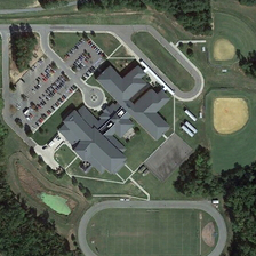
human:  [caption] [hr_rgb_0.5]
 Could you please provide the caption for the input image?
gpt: A building with parking lots, close to an amusement park and many green trees.

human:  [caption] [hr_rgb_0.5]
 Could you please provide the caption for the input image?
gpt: There are parking buildings and many green trees near the amusement park.

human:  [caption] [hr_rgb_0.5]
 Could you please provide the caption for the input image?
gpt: Buildings with parking lots are close to amusement parks and many green trees.

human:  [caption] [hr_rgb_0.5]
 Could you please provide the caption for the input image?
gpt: The building with parking lots is close to the playground and many green trees.

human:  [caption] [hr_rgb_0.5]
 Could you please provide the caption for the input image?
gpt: The building with parking lots is close to an amusement park and many green trees.